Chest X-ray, PA view. Patient: 20 years old, sex M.
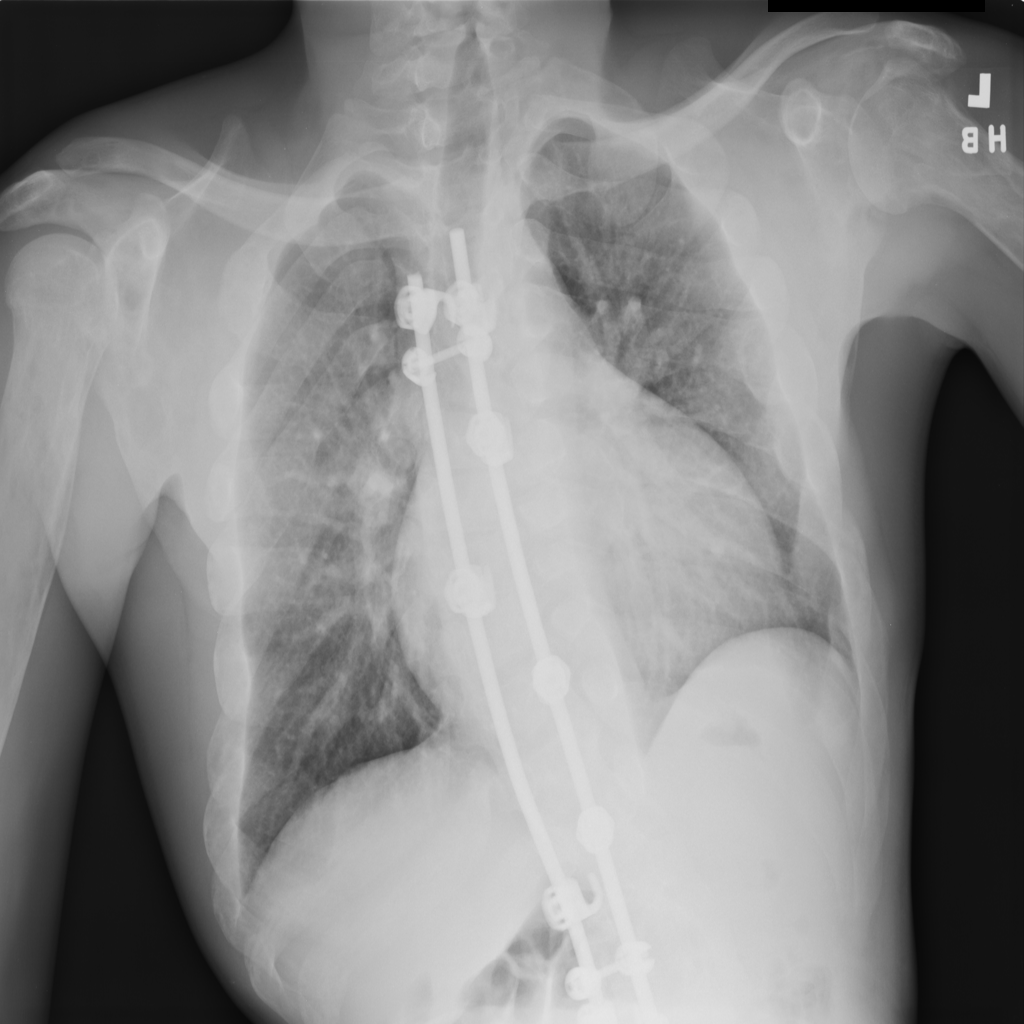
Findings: Cardiomegaly